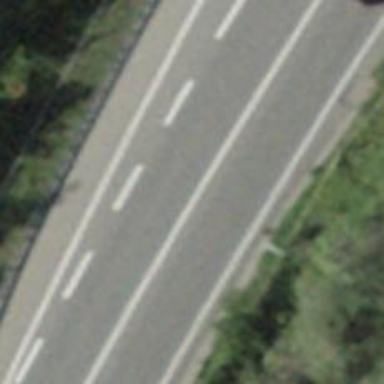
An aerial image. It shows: Asphalt trunk motorway.